Question: I am trying to set up different custom registrations for users on a Django. This website was started with cookiecutter.
I get the following error when trying to see this page on my browser
>

This is my code
on views
'''
#View para el formulario de registro de usuarios clientes
class ClienteRegistroView(SignupView):
template_name = 'templates/account/form_cliente.html'
form_class = FormularioCliente
redirect_field_name = 'next'
view_name = 'registrocliente'
success_url = None
def get_context_data(self, **kwargs):
ret = super(ClienteRegistroView, self).get_context_data(**kwargs)
ret.update(self.kwargs)
return ret
registrocliente = ClienteRegistroView.as_view()
'''
on forms
'''
#Formulario de registro para usuarios del tipo cliente
def FormularioCliente(SignupForm):
class Meta:
model = Cliente
fields = '__all__'
def signup(self,request,user):
user = super(FormularioCliente, self).save(request)
user = self.cleaned_data['nombre']
user.pais = self.cleaned_data['pais']
user.departamento = self.cleaned_data['departamento']
user.fecha_nacimiento = self.cleaned_data['fecha_nacimiento']
def __init__(self, *args, **kwargs):
super(FormularioCliente,self).__init__(*args,**kwargs)
'''
This is the initial version of the form, just starting it off and testing things out before I add more to it.
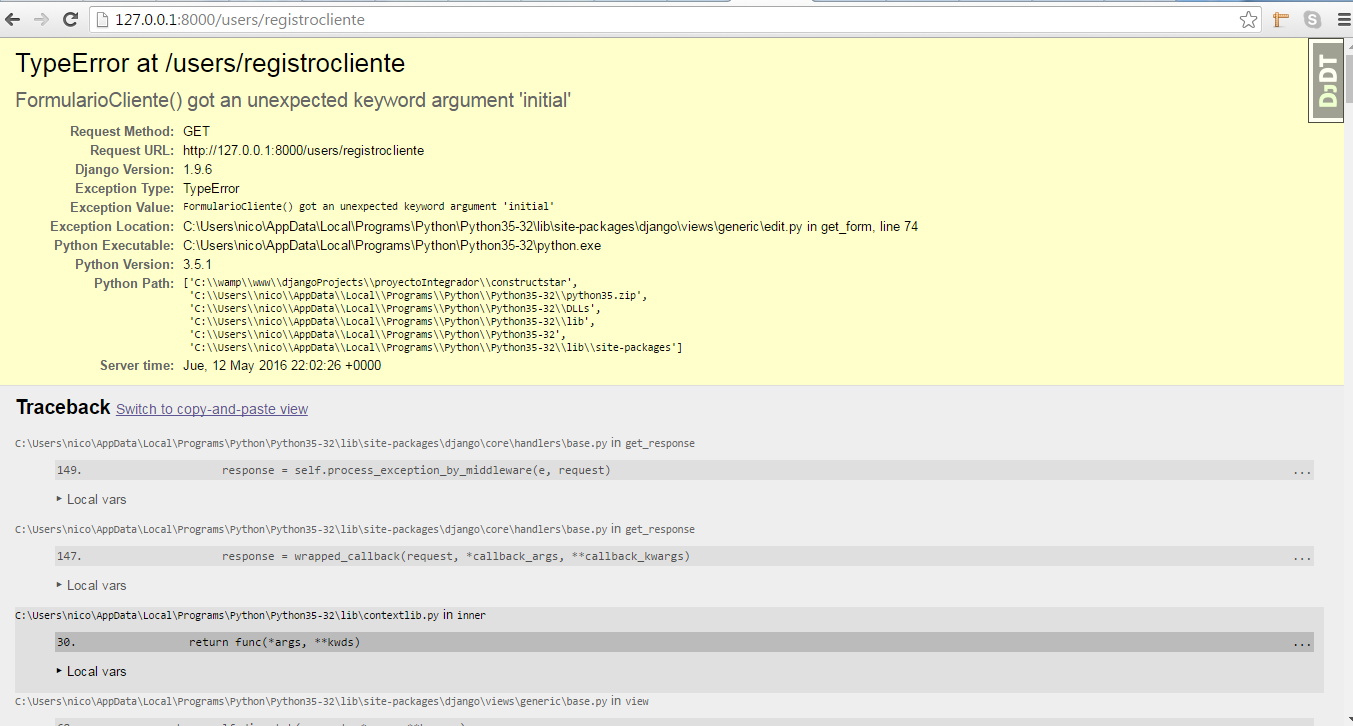
Answer: As stated by MikeVelazco
Change that needed to be made was on forms file. I was defining a function instead of a class.
Before
def FormularioCliente(SignupForm):
After
class FormularioCliente(SignupForm):